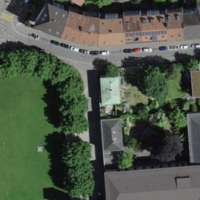
EUNIS habitat code: 53
Species observed at this site:
Poa annua